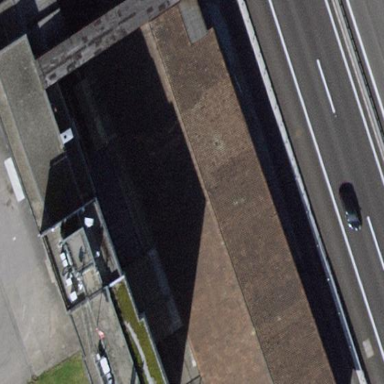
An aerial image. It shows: Industrial building.